Question: I am new to SpriteKit, and I am creating a game where I have designed the main menu with sketch and apply the image to spritekit as my background image. Everytime I put a label/text above the button images. It doesn't work properly. When they tap on play lets say, they will play and when they lose, and start over all of sudden the labels disappear.
Here is an image:

Here is my code
'''
//creating the start game programmatically.
let dw_startButton = SKSpriteNode()
dw_startButton.name = "dw_startbutton"
dw_startButton.position = CGPoint(x: self.frame.midX, y: self.frame.midY)
self.addChild(dw_startButton)
//Instructions Button
let dw_selector = SKSpriteNode()
dw_selector.name = "dw_selector"
dw_selector.position = CGPoint(x: self.frame.midX, y: self.frame.midY)
self.addChild(dw_selector)
//Starting text
let startText = SKLabelNode(text: "Play!")
startText.fontColor = UIColor.white
startText.position = CGPoint(x: 50, y: 50)
startText.fontSize = 45
startText.fontName = "Helvetica-Bold"
startText.verticalAlignmentMode = SKLabelVerticalAlignmentMode(rawValue: 1)!
startText.name = "dw_startbutton"
dw_startButton.addChild(startText)
//instructions text
let startTexts = SKLabelNode(text: "Insturctions")
startTexts.fontColor = UIColor.white
startTexts.position = CGPoint(x: 0, y: 0)
startTexts.fontSize = 20
startTexts.fontName = "Helvetica-Bold"
startTexts.verticalAlignmentMode = SKLabelVerticalAlignmentMode(rawValue: 1)!
startTexts.name = "dw_selector"
dw_selector.addChild(startTexts)
'''
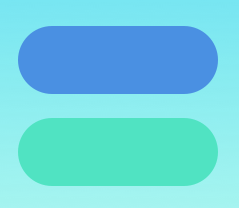
Answer: You always need to add zPosition to your sprites and labels. Otherwise sometimes they will appear and other times they may appear behind the background
'''
//creating the start game programmatically.
let dw_startButton = SKSpriteNode()
dw_startButton.zPosition = 1
dw_startButton.name = "dw_startbutton"
dw_startButton.position = CGPoint(x: self.frame.midX, y: self.frame.midY)
self.addChild(dw_startButton)
//Instructions Button
let dw_selector = SKSpriteNode()
dw_selector.name = "dw_selector"
dw_selector.zPosition = 1
dw_selector.position = CGPoint(x: self.frame.midX, y: self.frame.midY)
self.addChild(dw_selector)
//Starting text
let startText = SKLabelNode(text: "Play!")
startText.fontColor = UIColor.white
startText.position = CGPoint(x: 50, y: 50)
startText.fontSize = 45
startText.fontName = "Helvetica-Bold"
startText.verticalAlignmentMode = SKLabelVerticalAlignmentMode(rawValue: 1)!
startText.name = "dw_startbutton"
startText.zPosition = 2
dw_startButton.addChild(startText)
//instructions text
let startTexts = SKLabelNode(text: "Insturctions")
startTexts.fontColor = UIColor.white
startTexts.position = CGPoint(x: 0, y: 0)
startTexts.fontSize = 20
startTexts.fontName = "Helvetica-Bold"
startTexts.verticalAlignmentMode = SKLabelVerticalAlignmentMode(rawValue: 1)!
startTexts.name = "dw_selector"
startTexts.zPosition = 2
dw_selector.addChild(startTexts)
//new button
let newButton = SKSpriteNode(imageNamed: "button_back")
newButton.zPosition = 1
newButton.name = "button1"
newButton.position = CGPoint(x: 100, y: 100)
self.addChild(newButton)
let buttonText = SKLabelNode(text: "Play")
buttonText.fontColor = .white
buttonText.fontSize = 20
buttonText.fontName = "Helvetica-Bold"
buttonText.verticalAlignmentMode = .center
buttonText.horizontalAlignmentMode = .center
buttonText.name = "dw_selector"
buttonText.zPosition = 2
newButton.addChild(buttonText)
'''